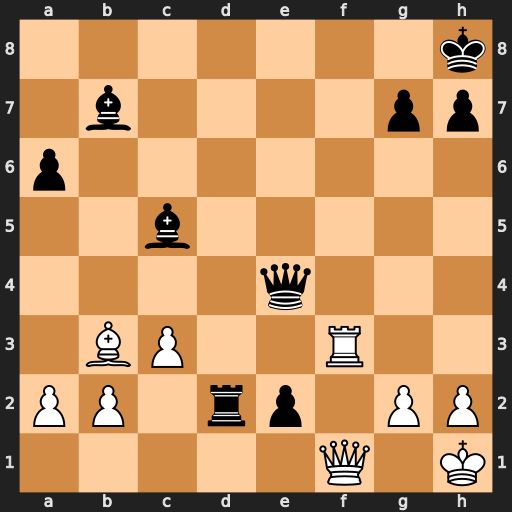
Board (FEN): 7k/1b4pp/p7/2b5/4q3/1BP2R2/PP1rp1PP/5Q1K
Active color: w
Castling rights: -
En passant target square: -
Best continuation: Rf8+ Bxf8 Qxf8#